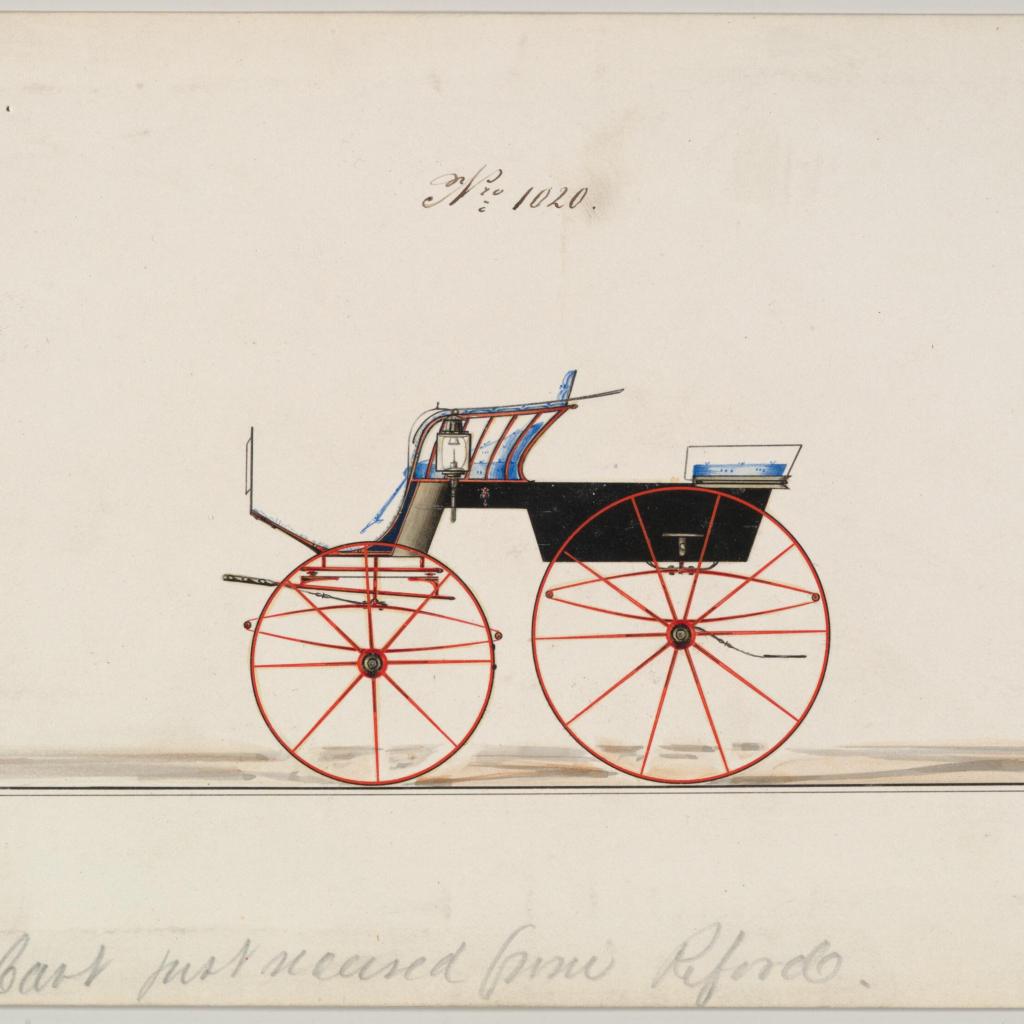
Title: Design for 4 seat Phaeton, no top, no. 1020
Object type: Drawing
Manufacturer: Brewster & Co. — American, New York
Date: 1850–70
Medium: Watercolor and ink
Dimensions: Sheet: 6 1/8 × 8 7/8 in. (15.6 × 22.5 cm)
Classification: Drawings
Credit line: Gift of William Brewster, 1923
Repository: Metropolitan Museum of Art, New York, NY